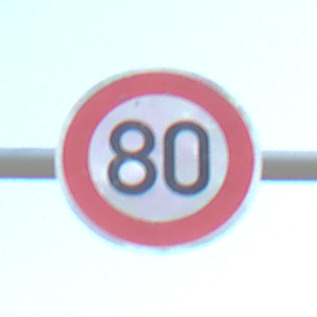
Verkehrszeichen: Geschwindigkeit80
Umgebung: Outdoor, Suburban
Tageszeit: MorningAfternoon
Wetter: PartlyCloudy
Licht: Natural
Jahreszeit: NotSpecified
Kontrast: HighContrast